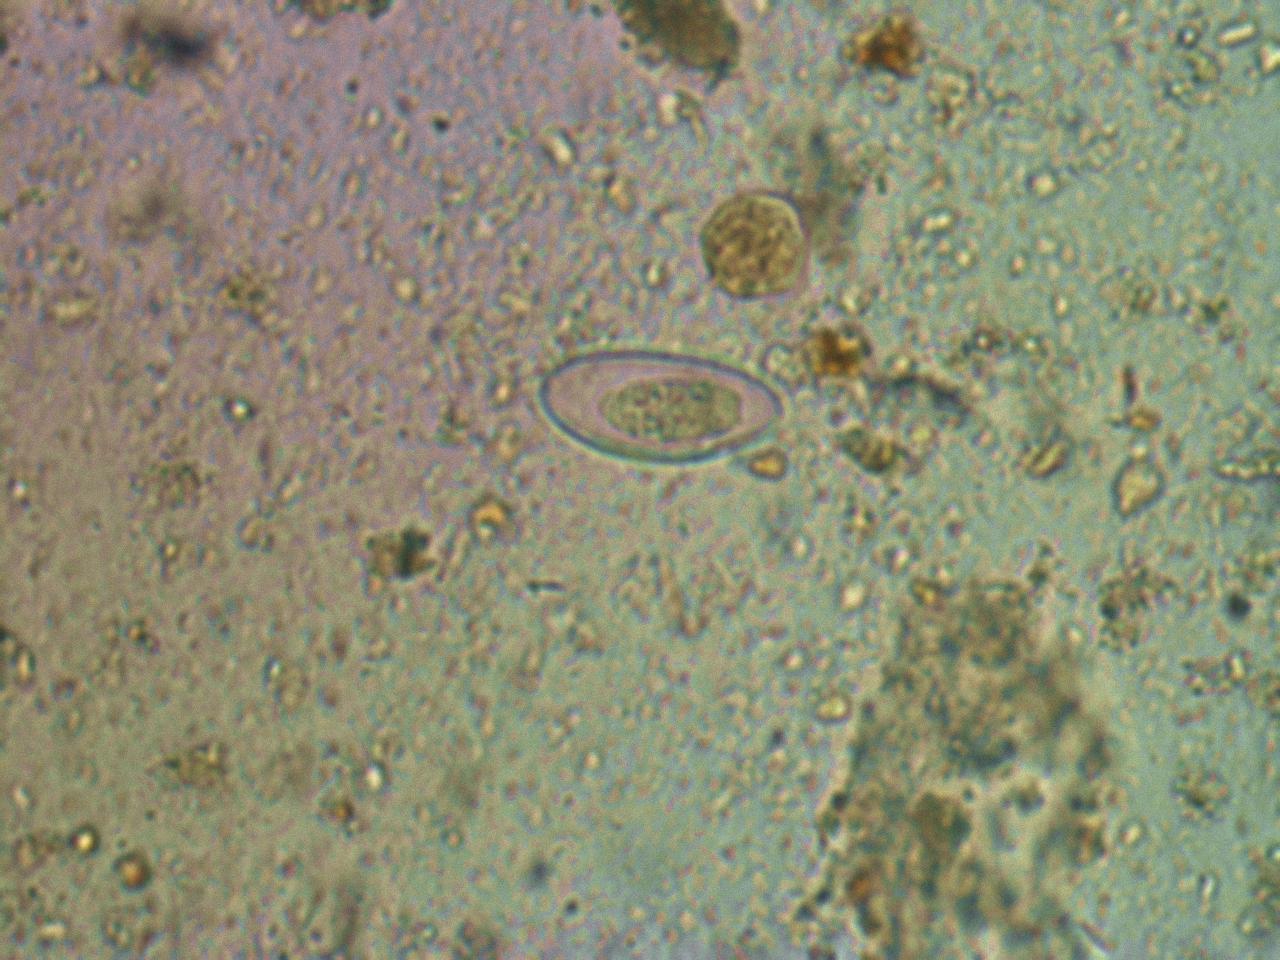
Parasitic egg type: Enterobius vermicularis